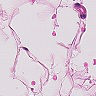
Metastatic tissue present: no